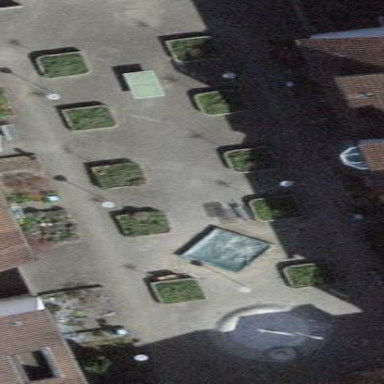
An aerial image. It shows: Footway made of paving stones.